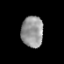
Tissue: prostate
Cell type: Epithelial cells
Senescence score: 0.2434
Nuclear area (px): 673
Mean DAPI intensity: 149.581